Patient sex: F
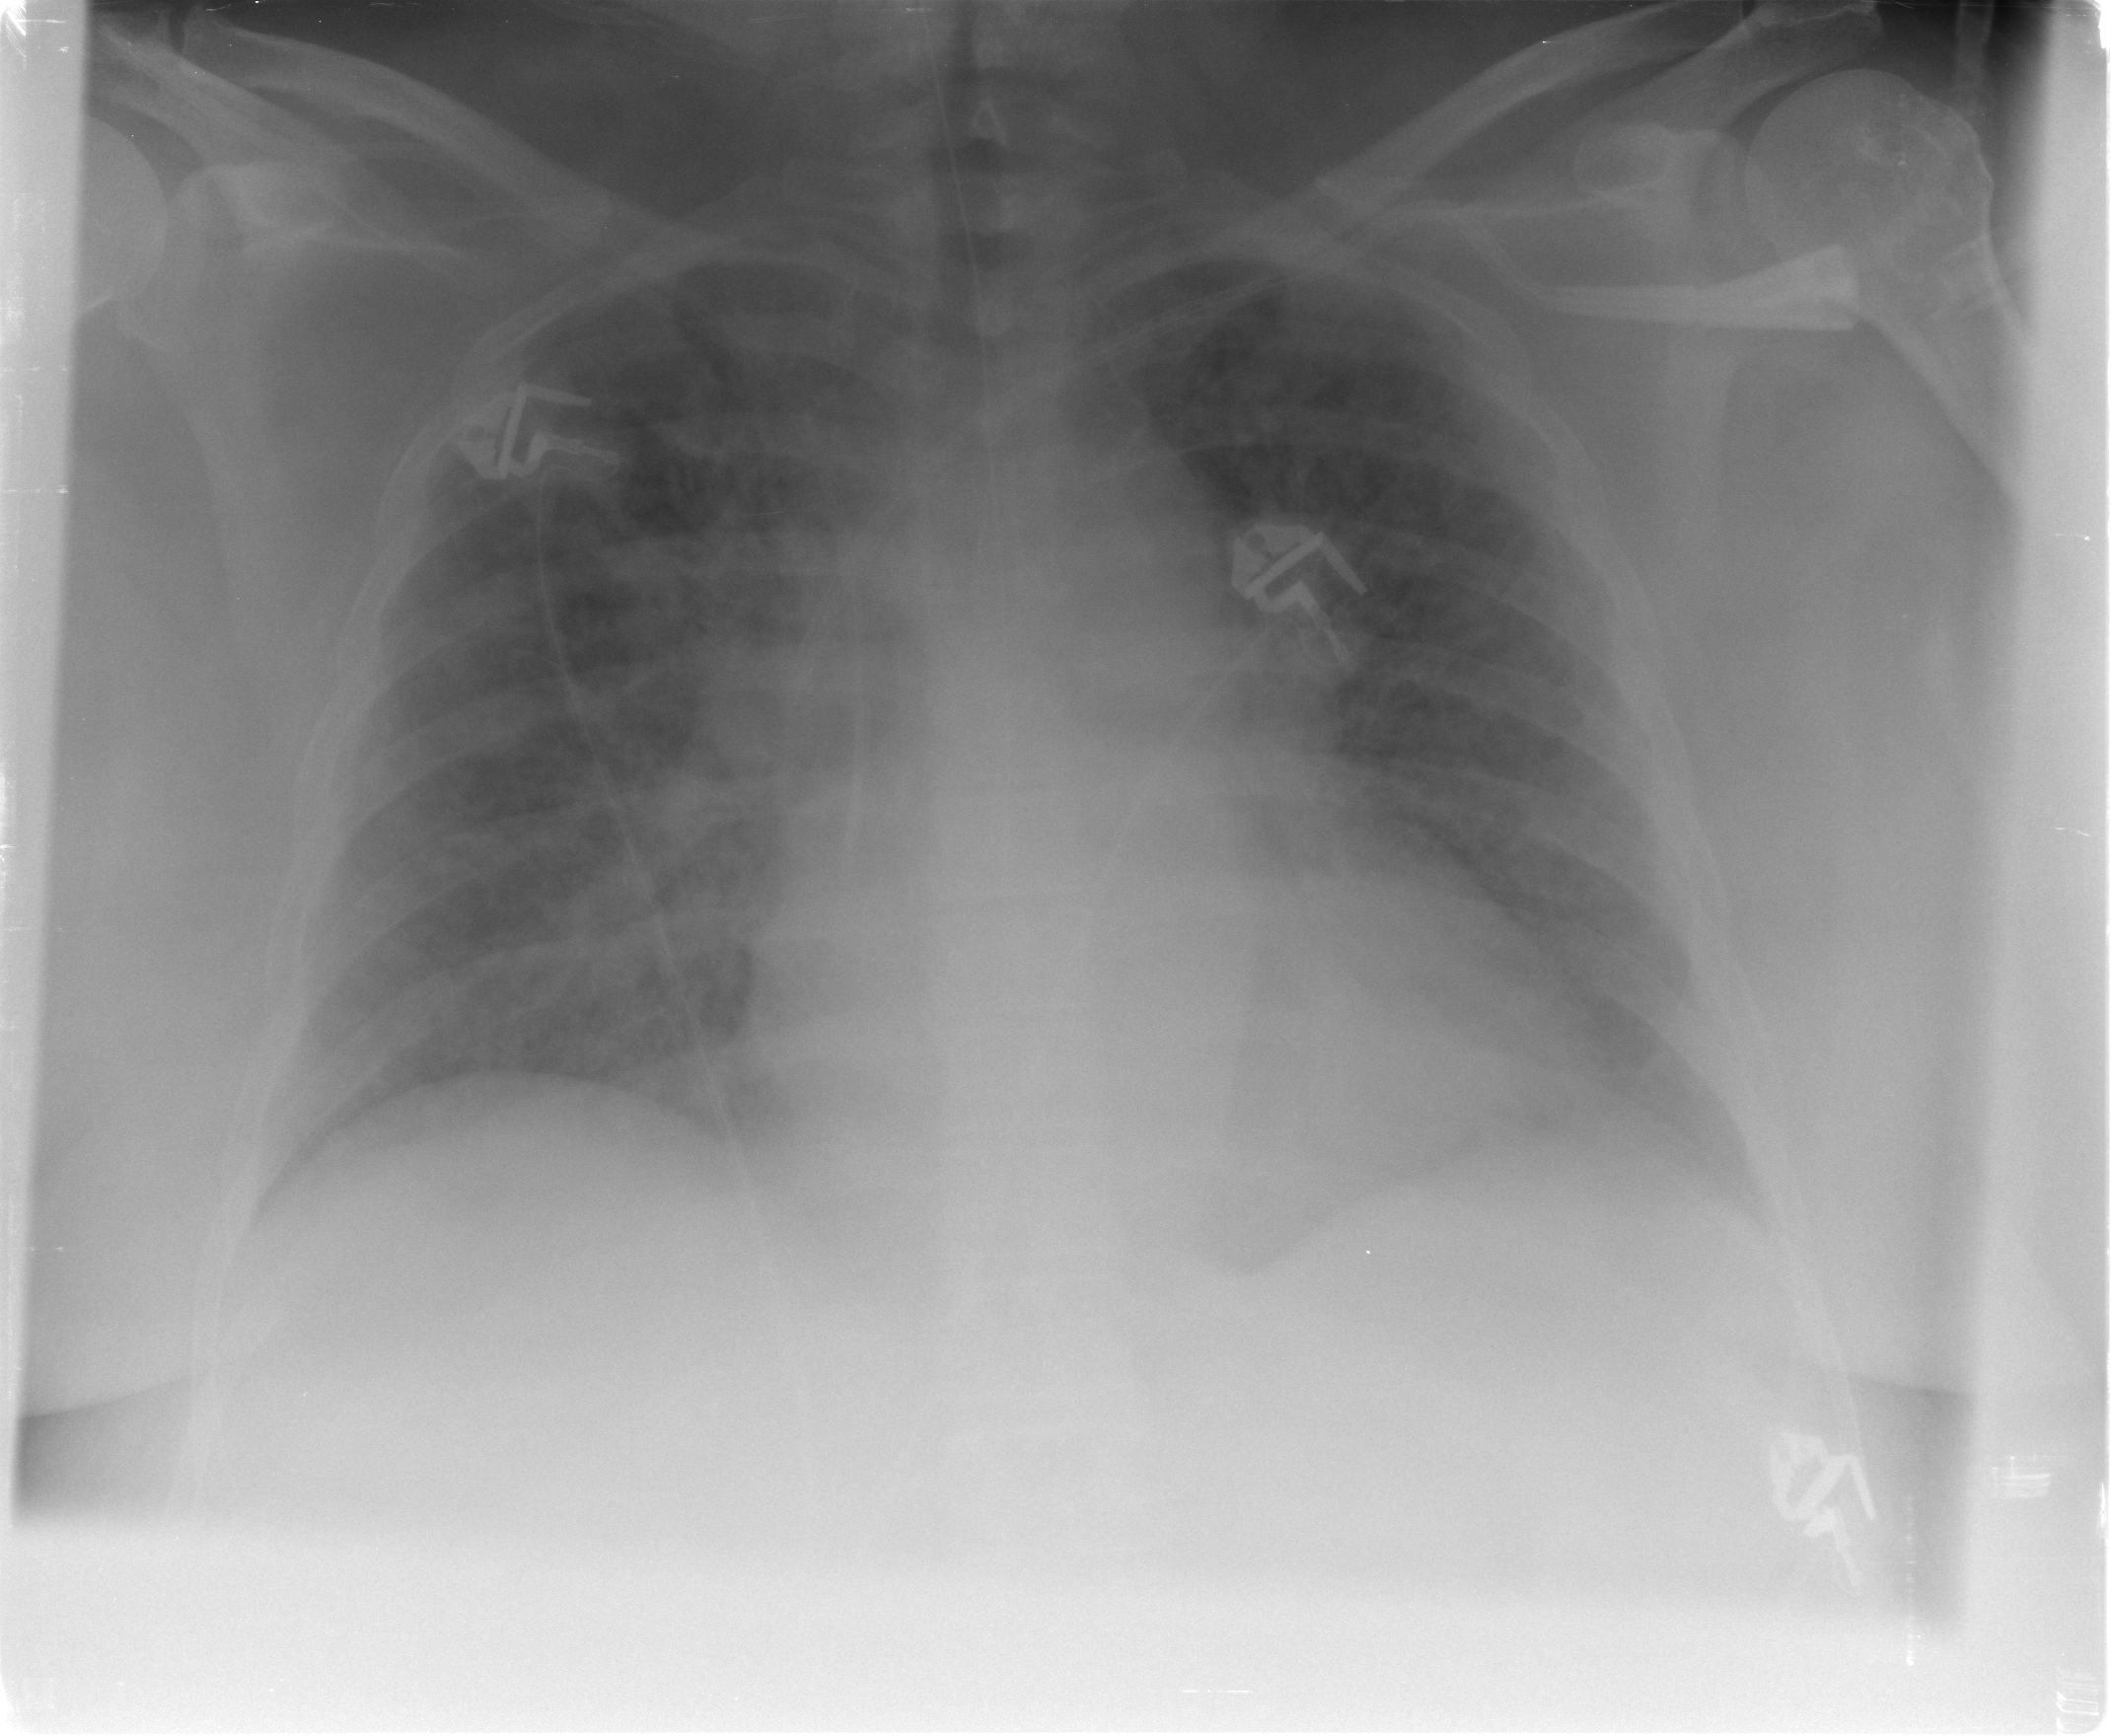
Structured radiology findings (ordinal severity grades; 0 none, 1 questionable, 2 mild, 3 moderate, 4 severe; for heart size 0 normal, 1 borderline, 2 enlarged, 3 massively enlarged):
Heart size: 1
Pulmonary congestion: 2
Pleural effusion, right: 2
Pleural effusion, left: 2
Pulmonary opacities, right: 3
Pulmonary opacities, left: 3
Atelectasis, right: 2
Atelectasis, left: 2